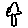
Label: tree